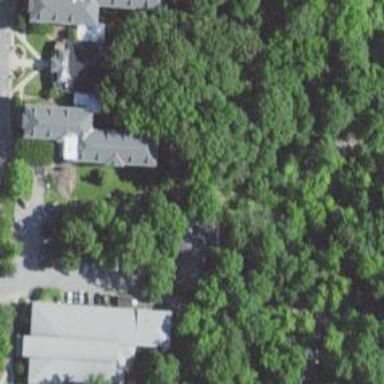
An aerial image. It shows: Dormitory building.